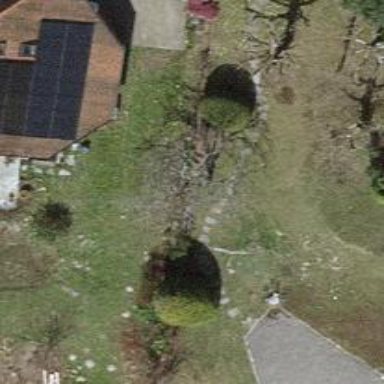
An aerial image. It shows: Deciduous broadleaved tree in garden.